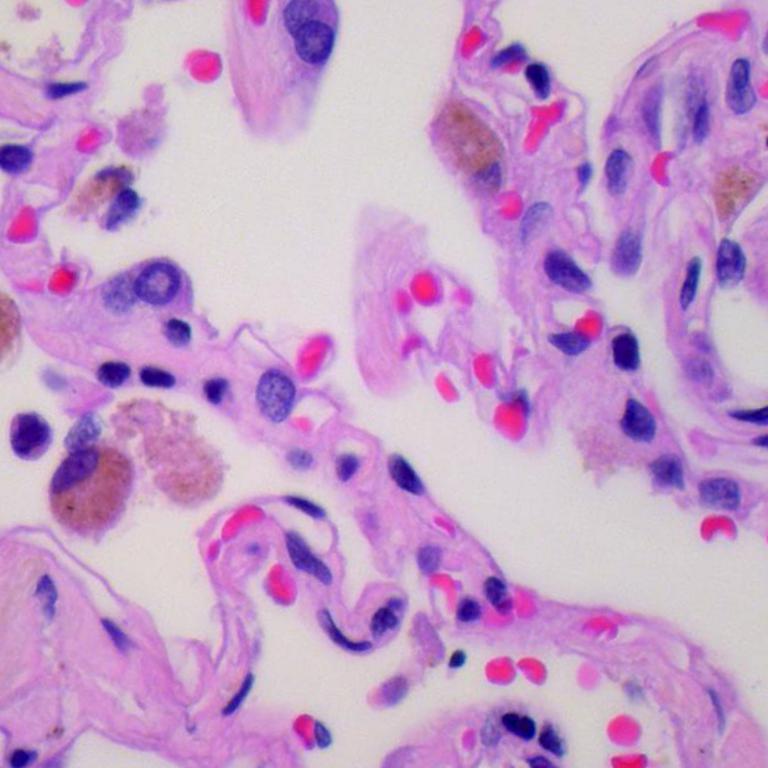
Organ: lung
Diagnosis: benign